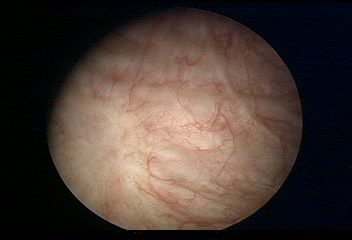
Modality: WLC
Class: Normal mucosa
Bladder cancer association: No